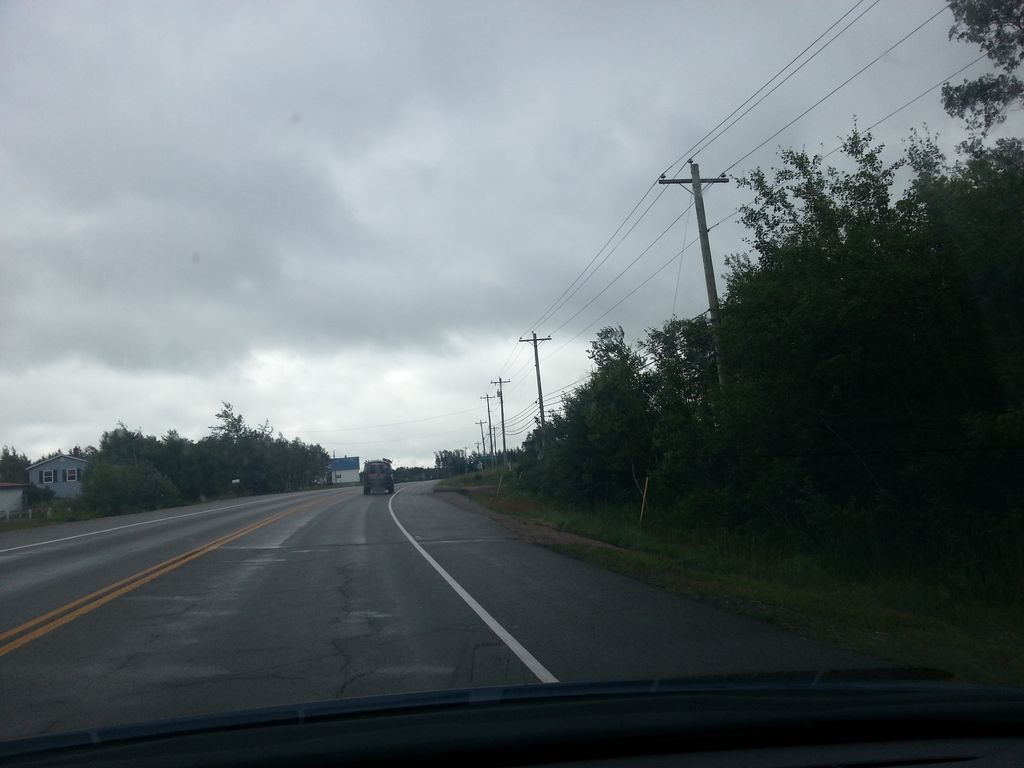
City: charlottetown